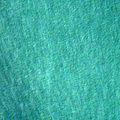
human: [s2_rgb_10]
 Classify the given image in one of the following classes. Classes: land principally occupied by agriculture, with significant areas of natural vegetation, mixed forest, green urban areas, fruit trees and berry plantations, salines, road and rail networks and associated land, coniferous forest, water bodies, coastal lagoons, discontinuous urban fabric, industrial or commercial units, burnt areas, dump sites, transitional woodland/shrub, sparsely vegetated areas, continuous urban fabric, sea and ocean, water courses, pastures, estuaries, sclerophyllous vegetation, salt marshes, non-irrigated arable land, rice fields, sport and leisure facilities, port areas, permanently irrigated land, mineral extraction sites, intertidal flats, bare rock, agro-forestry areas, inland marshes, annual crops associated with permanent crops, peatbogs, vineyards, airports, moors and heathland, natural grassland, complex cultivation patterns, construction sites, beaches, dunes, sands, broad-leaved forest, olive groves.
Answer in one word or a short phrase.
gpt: sea and ocean